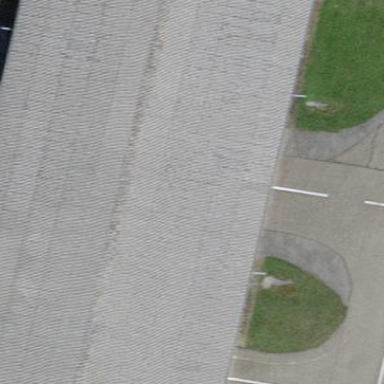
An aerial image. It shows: Building that is hangar at the airport.